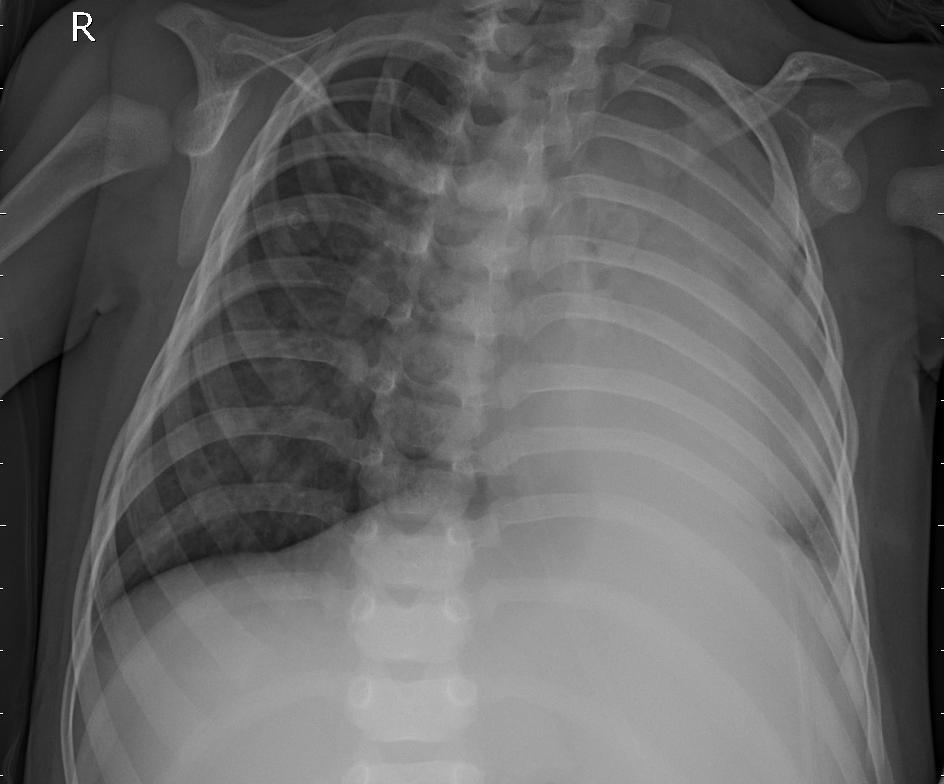
Diagnosis: PNEUMONIA